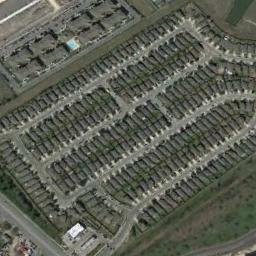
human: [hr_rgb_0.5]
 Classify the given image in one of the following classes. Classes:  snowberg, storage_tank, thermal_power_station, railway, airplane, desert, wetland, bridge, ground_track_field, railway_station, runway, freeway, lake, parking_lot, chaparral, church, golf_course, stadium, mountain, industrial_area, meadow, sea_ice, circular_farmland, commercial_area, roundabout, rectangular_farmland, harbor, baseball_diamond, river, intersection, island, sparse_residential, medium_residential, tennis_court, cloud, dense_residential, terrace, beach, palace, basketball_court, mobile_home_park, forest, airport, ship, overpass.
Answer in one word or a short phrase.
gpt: mobile_home_park